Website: macys
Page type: delivery-shipping
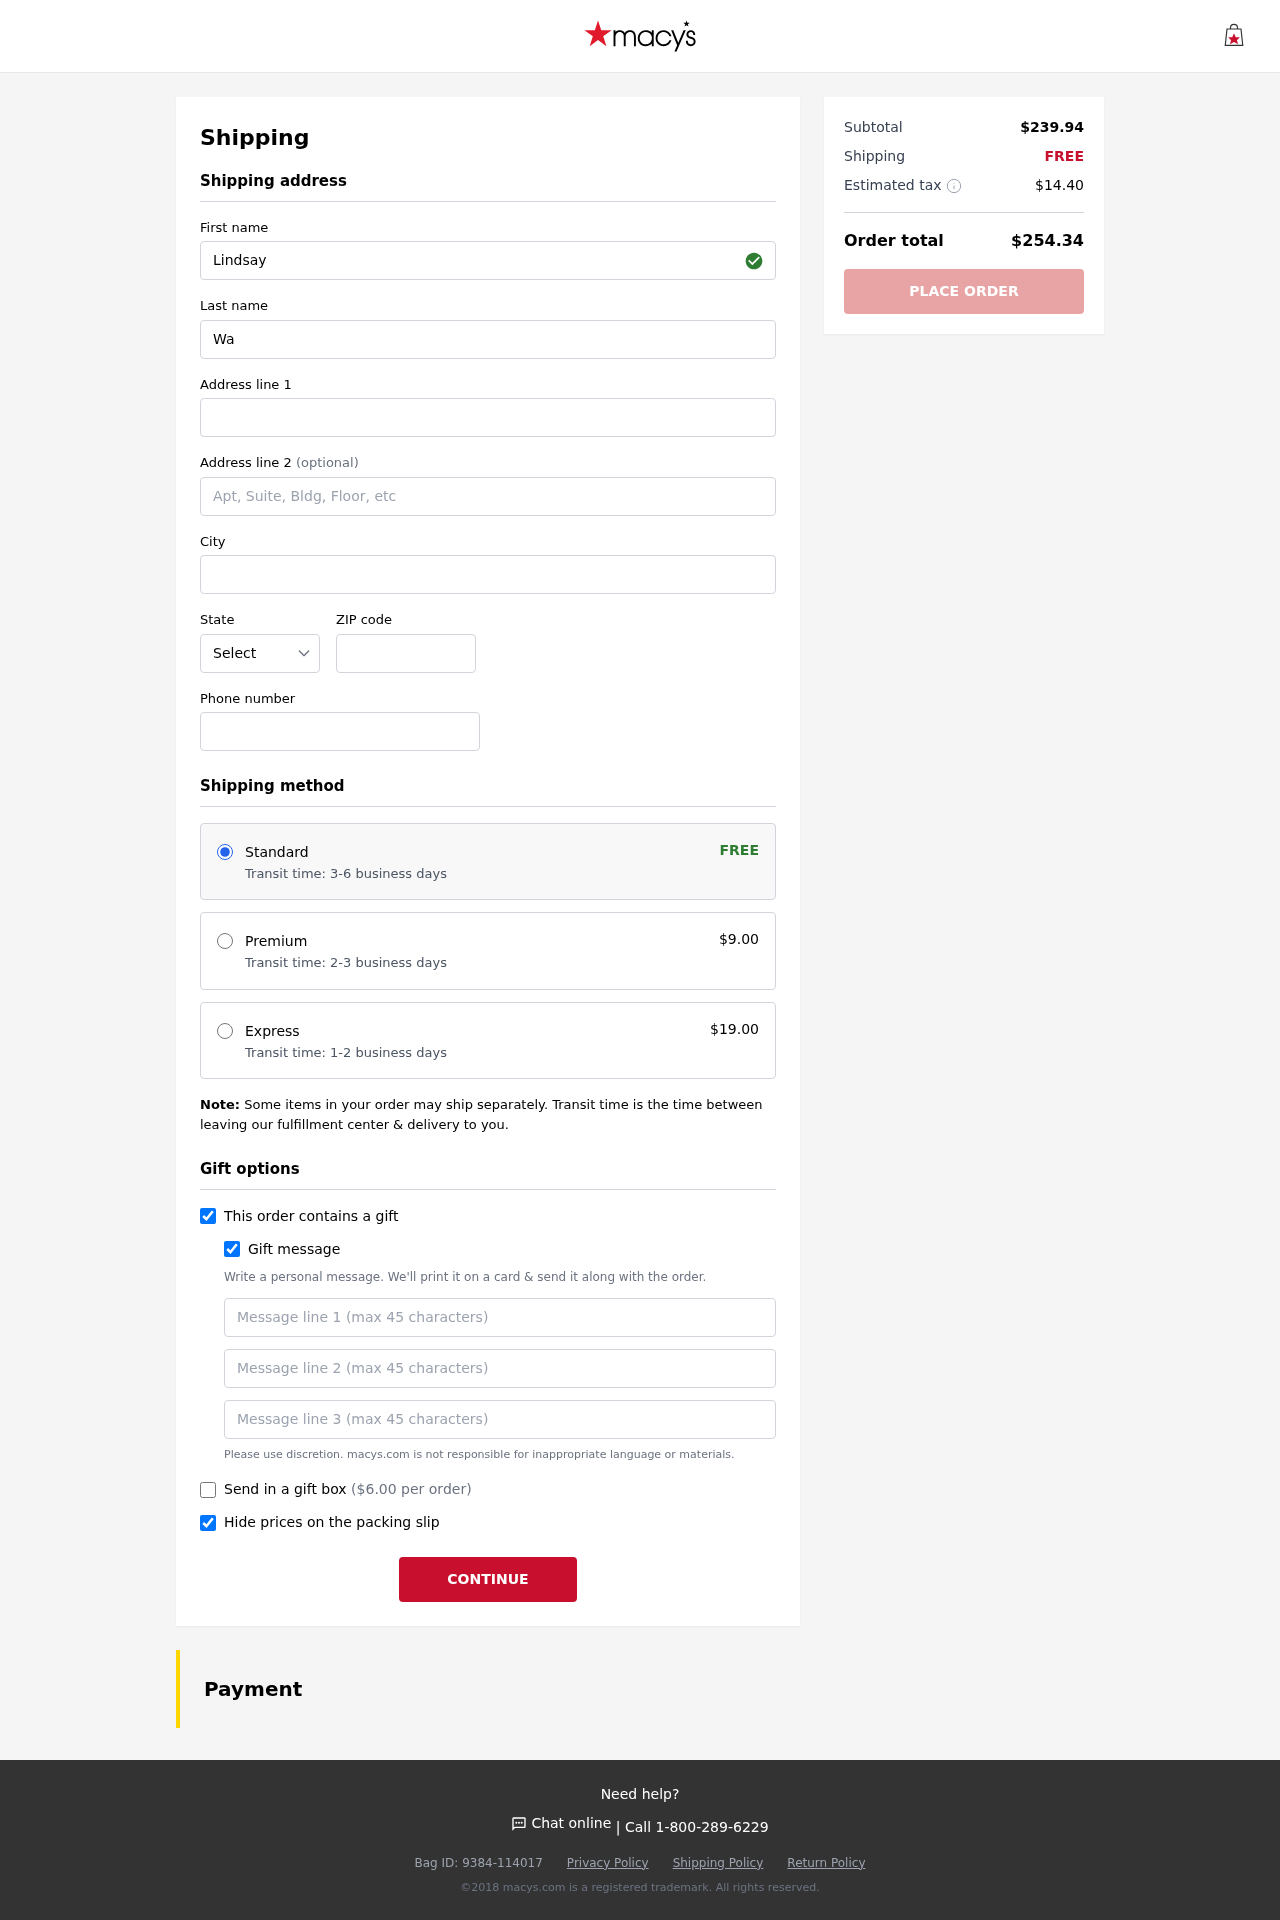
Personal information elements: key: PII_STATE_ABBR
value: AK
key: PII_FIRSTNAME
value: Lindsay
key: PII_LASTNAME
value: Warner
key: PII_STREET
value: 907 Mclean Estate Apt. 572
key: PII_STREET2
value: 24912 Oconnell Ridge Apt. 940
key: PII_CITY
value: Rothborough
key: PII_POSTCODE
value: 95513
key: PII_PHONE
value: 4532618390
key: PII_GIFT_MESSAGE
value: Happy Birthday, Antonio! I saw this beautiful bracelet and immediately thought of you—it’s perfect for adding a little shine to your style. Can’t wait to celebrate you today!  Lindsay
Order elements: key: ORDER_SHIPPING_STANDARD
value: Transit time: 3-6 business days
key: ORDER_SHIPPING_COST
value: FREE
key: ORDER_SHIPPING_PREMIUM
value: Transit time: 2-3 business days
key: ORDER_SHIPPING_PREMIUM_PRICE
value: $9.00
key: ORDER_SHIPPING_EXPRESS
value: Transit time: 1-2 business days
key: ORDER_SHIPPING_EXPRESS_PRICE
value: $19.00
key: ORDER_GIFT_BOX_PRICE
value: ($6.00 per order)
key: ORDER_SUBTOTAL
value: $239.94
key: ORDER_SHIPPING_COST2
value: FREE
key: ORDER_TAX
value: $14.40
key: ORDER_TOTAL
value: $254.34